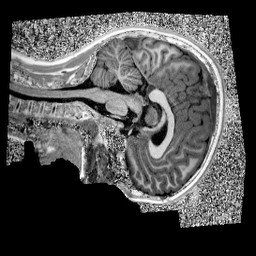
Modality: UNIT1
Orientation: sagittal
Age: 9
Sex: male
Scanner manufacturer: siemens
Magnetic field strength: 3 T
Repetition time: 4 s
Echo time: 0.00303 s